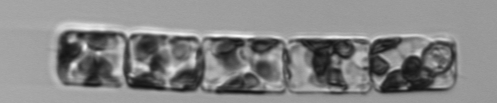
Label: Guinardia_delicatula_TAG_internal_parasite